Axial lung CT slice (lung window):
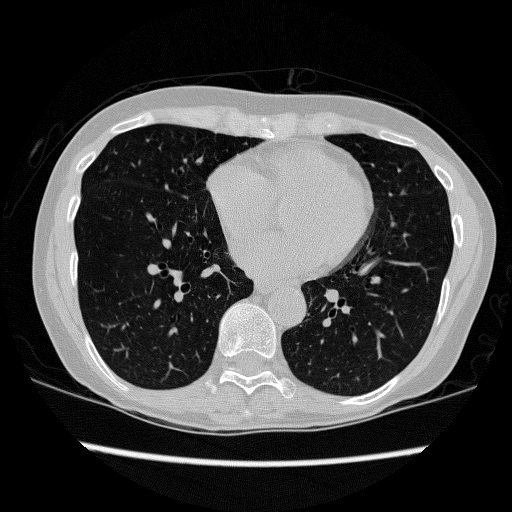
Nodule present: no